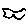
Label: fish